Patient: sex F, age 65
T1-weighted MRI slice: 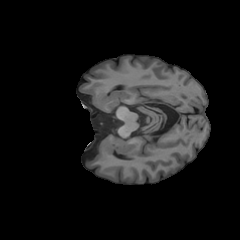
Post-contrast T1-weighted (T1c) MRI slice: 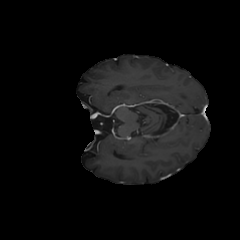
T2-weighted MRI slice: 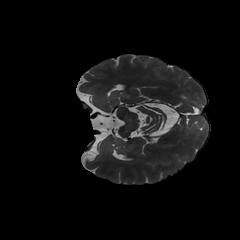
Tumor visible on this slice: no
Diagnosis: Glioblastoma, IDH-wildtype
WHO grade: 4